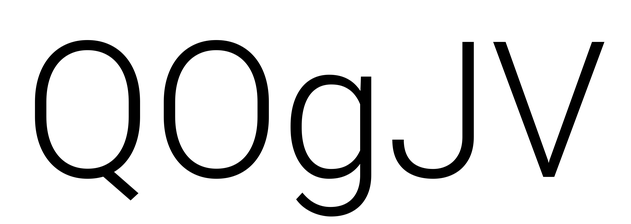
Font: Roboto_Light